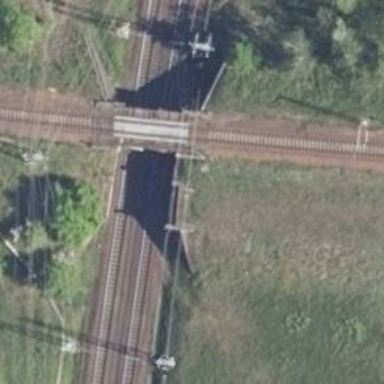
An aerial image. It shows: Railway bridge with electrified contact lines.